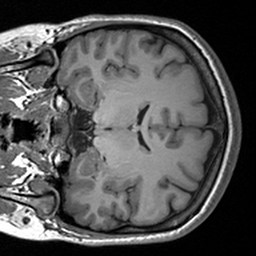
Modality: T1w
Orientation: coronal
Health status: healthy
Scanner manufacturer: siemens
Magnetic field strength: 3 T
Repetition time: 1.9 s
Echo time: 0.00227 s